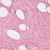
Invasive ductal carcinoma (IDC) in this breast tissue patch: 0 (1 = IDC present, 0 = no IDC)